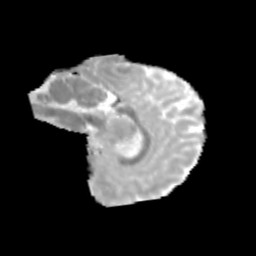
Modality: MD
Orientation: sagittal
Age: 12
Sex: male
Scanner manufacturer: siemens
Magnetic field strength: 3 T
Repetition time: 3.8 s
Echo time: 0.07 s